Aerial crown-view tile of a tropical tree (Barro Colorado Island, Panama), acquired 20240716:
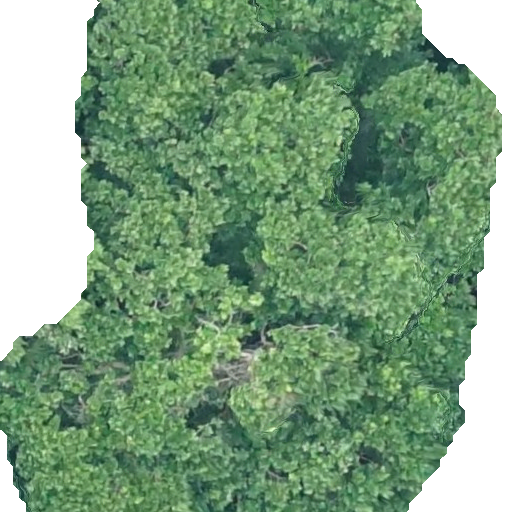
Species: Anacardium excelsum
GBIF accepted scientific name: Anacardium excelsum
Crown area: 389.649 m²